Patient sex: M
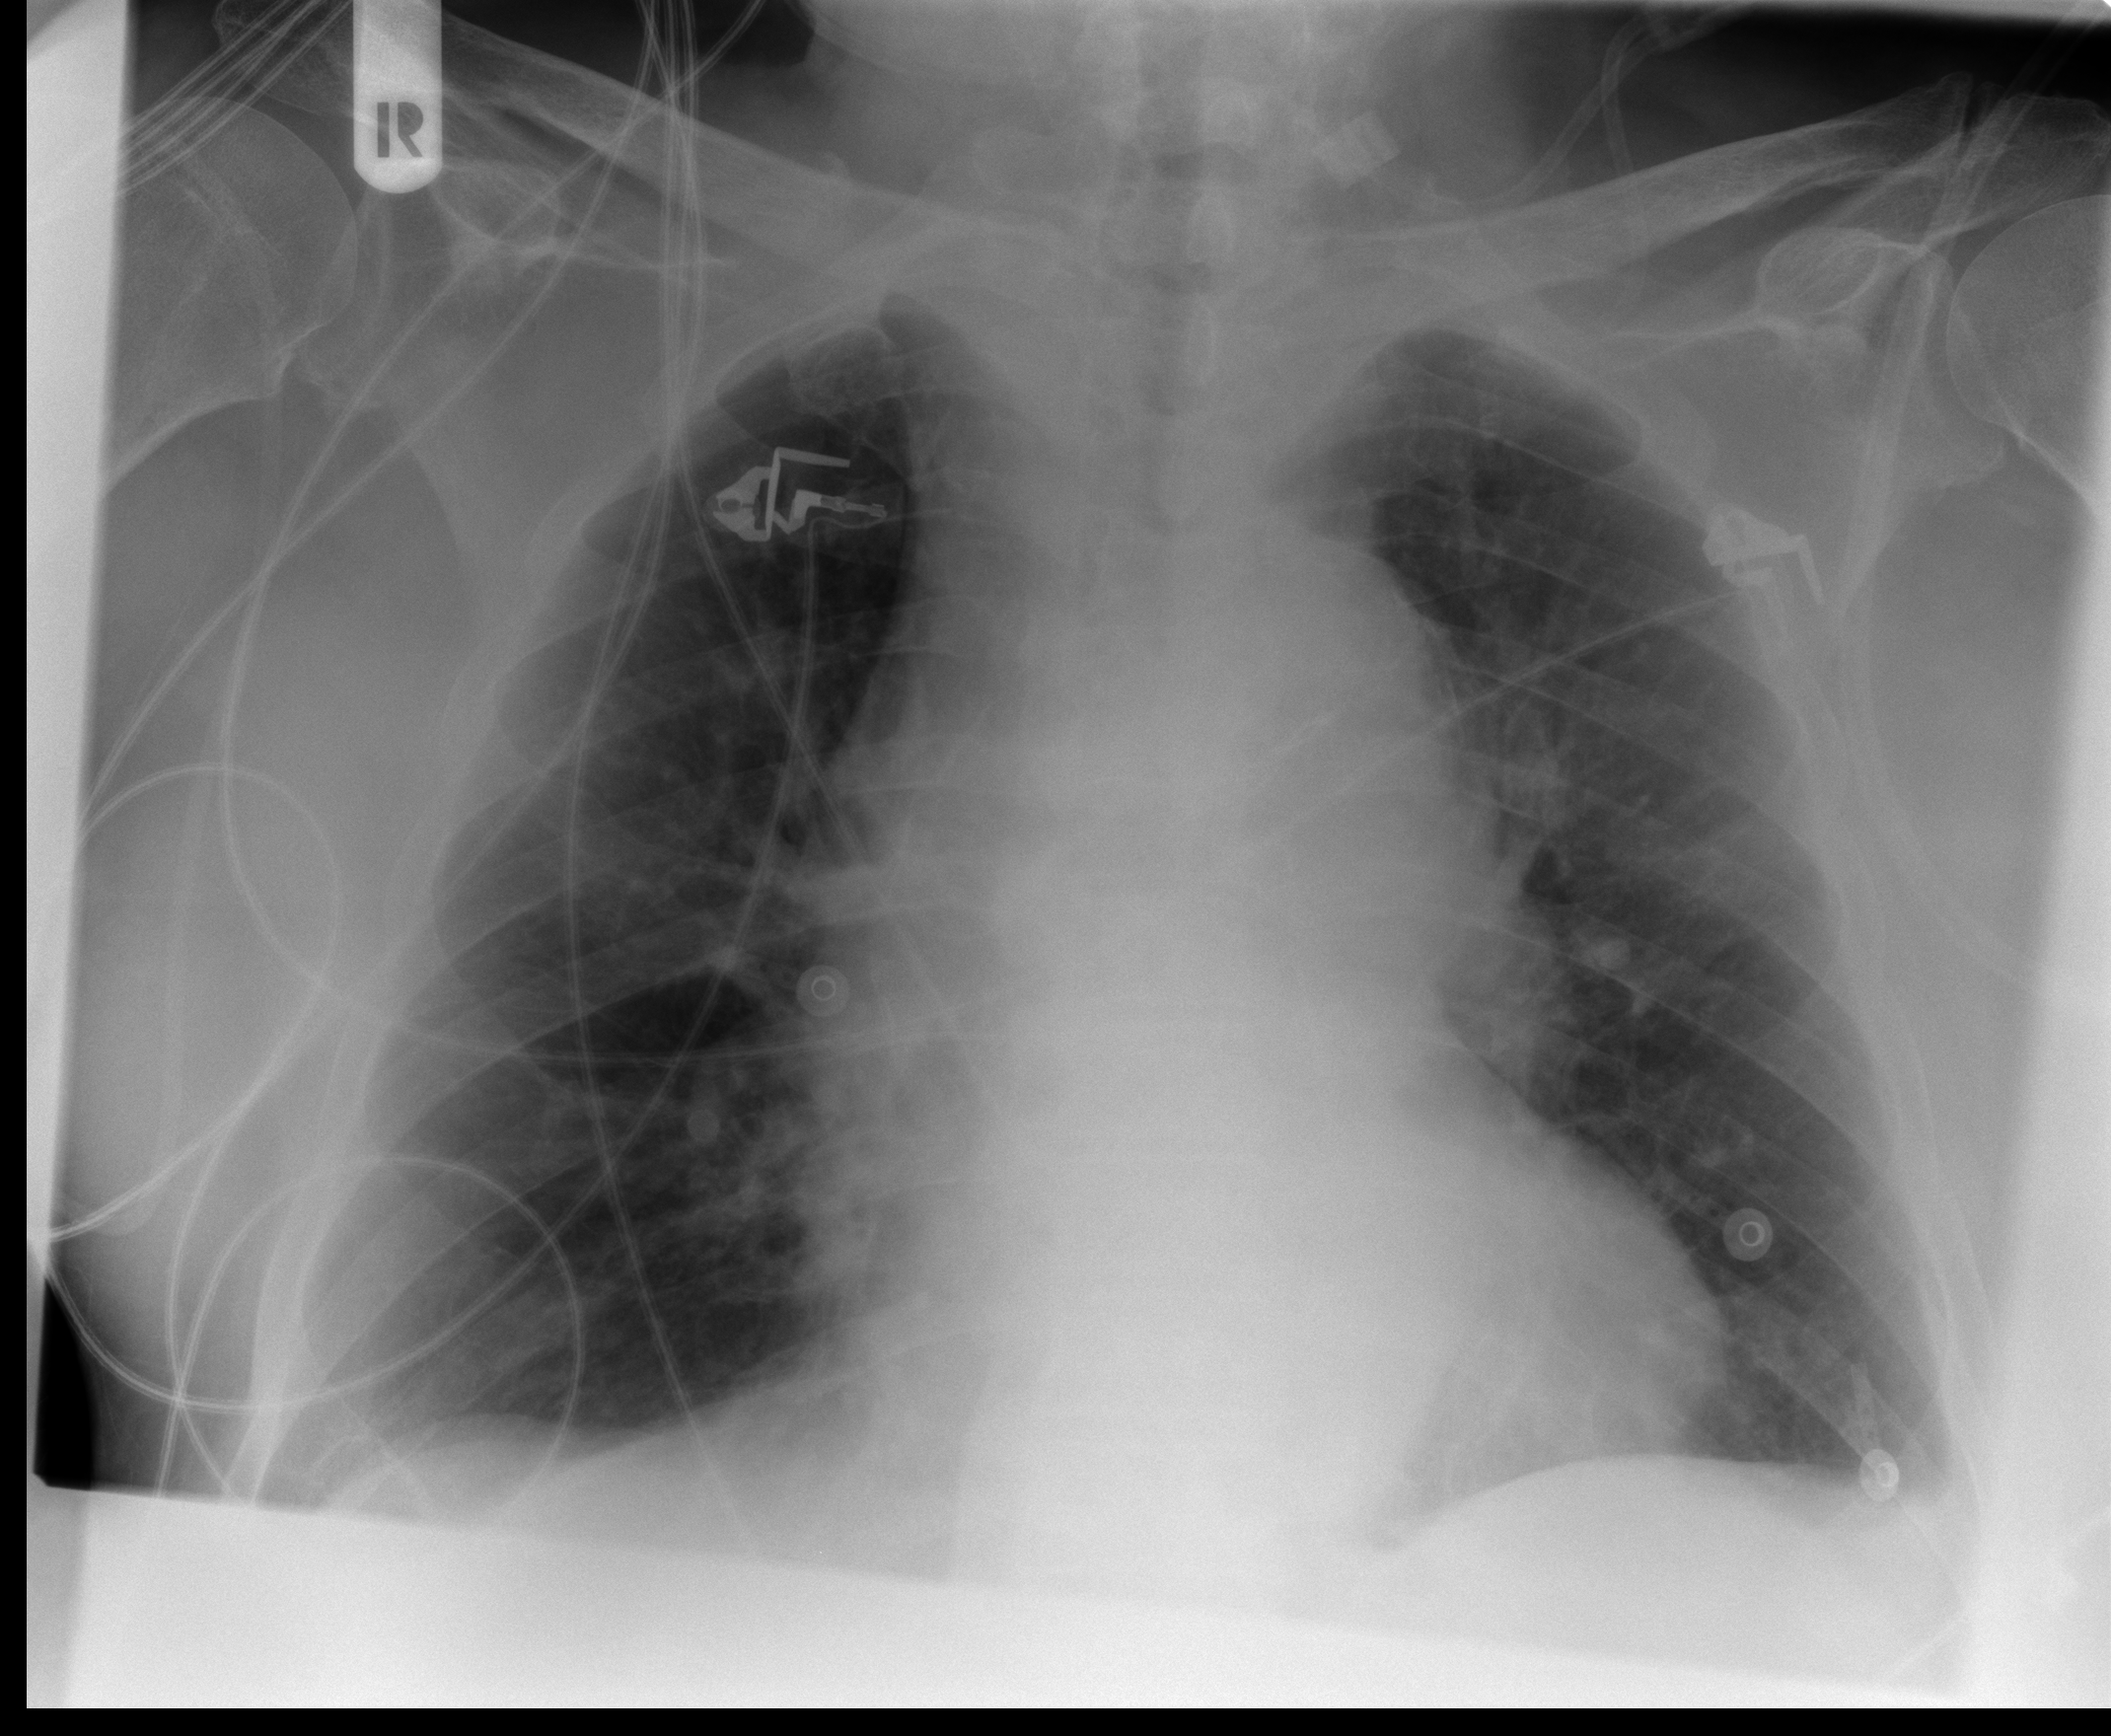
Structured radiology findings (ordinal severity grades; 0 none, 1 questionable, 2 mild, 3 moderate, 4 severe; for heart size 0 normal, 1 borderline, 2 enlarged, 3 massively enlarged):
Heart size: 0
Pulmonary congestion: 2
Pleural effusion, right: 0
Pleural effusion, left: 0
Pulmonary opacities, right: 0
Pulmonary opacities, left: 0
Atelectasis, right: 0
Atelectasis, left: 0